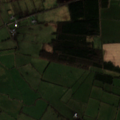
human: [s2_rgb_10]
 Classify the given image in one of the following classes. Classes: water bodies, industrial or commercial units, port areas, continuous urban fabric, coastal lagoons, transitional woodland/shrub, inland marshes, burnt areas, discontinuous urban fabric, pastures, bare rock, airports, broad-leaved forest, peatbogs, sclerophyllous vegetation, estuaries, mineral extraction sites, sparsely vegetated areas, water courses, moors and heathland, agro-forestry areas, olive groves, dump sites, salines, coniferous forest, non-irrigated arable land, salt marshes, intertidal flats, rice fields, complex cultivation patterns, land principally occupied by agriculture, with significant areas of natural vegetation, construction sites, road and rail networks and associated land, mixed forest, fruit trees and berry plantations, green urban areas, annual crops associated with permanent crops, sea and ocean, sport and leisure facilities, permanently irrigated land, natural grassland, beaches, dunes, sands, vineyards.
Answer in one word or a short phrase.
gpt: non-irrigated arable land, pastures, mixed forest, peatbogs